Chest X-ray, PA view. Patient: 51 years old, sex F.
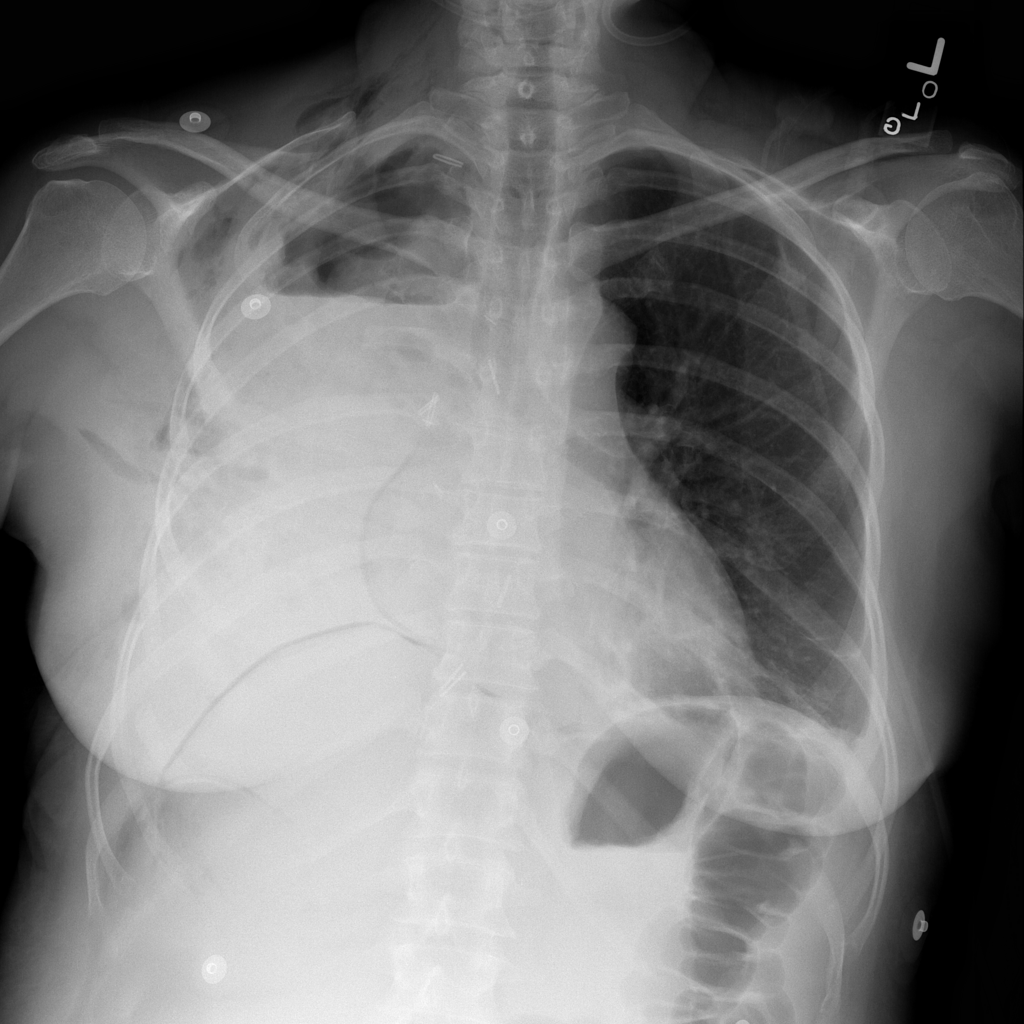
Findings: No Finding